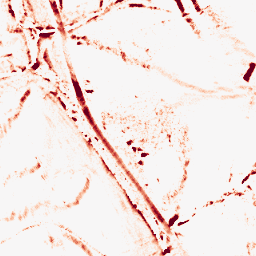
Category: morphological
Decomposition family: morphological_diamond
Decomposition parameters: operation: opening
radius: 5
Upsampling method: bilinear
Upsampling parameters: scale: 8
Upsampling scale: 8